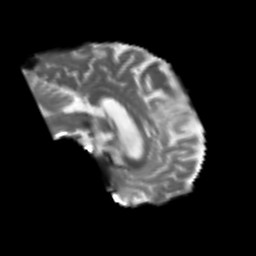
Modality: T2w
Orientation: sagittal
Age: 52
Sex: male
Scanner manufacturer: siemens
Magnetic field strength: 3 T
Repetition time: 4.999 s
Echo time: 0.07946 s